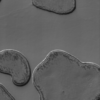
Label: not_dusty